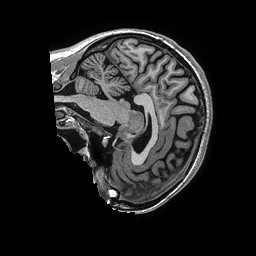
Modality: T1w
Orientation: sagittal
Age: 26
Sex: female
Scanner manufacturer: ge
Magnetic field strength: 3 T
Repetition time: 0.006952 s
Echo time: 0.00292 s